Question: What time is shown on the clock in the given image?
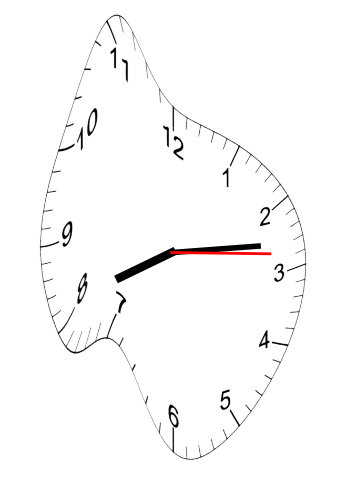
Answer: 08:13:14